Question: Count the number of objects in the diagram.
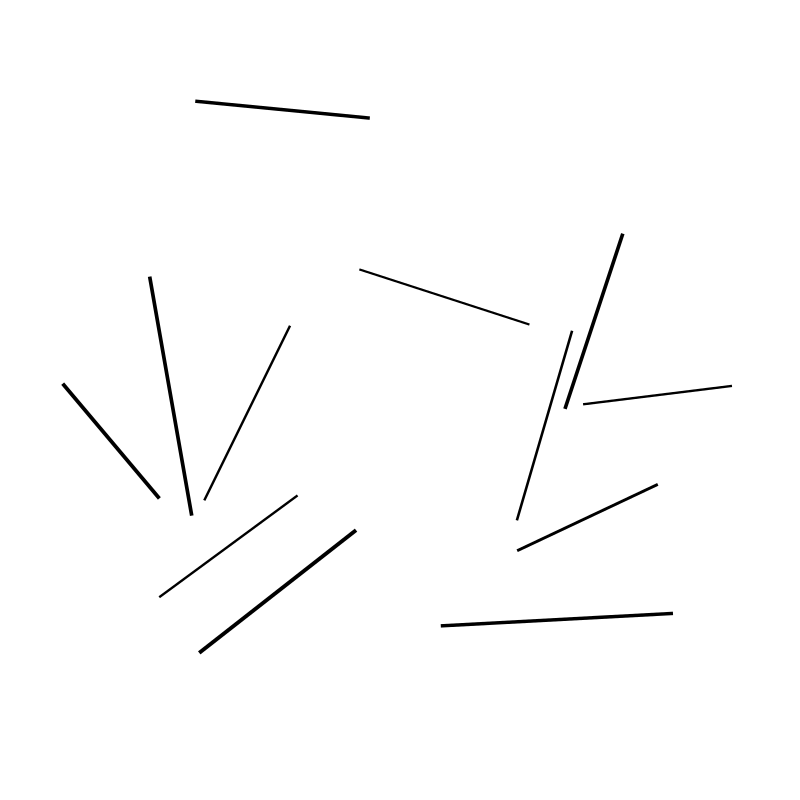
Answer: 12